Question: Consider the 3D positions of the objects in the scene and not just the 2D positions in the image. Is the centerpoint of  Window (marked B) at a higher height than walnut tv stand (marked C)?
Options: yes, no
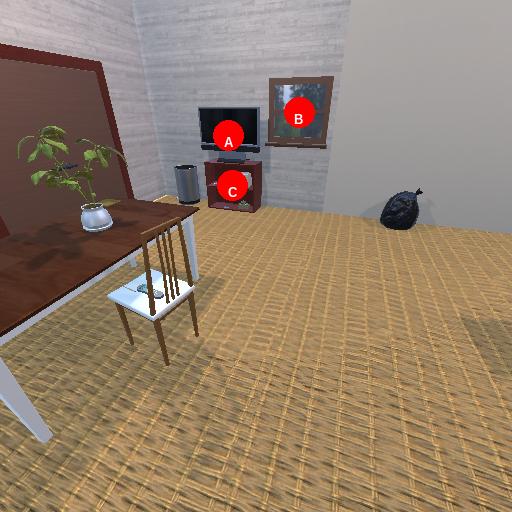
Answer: yes